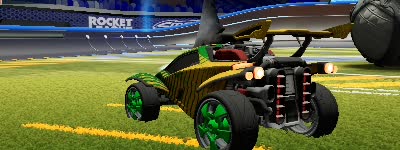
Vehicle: octane